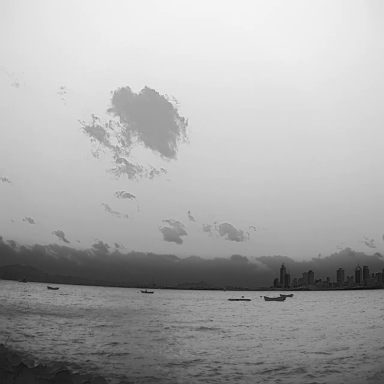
There are four bulk_carriers in the infrared image.